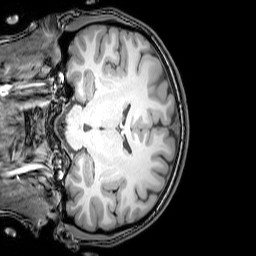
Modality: T1w
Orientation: coronal
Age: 20
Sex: female
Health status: healthy
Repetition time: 0.081 s
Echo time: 0.037 s